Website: macys
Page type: customer-info-address
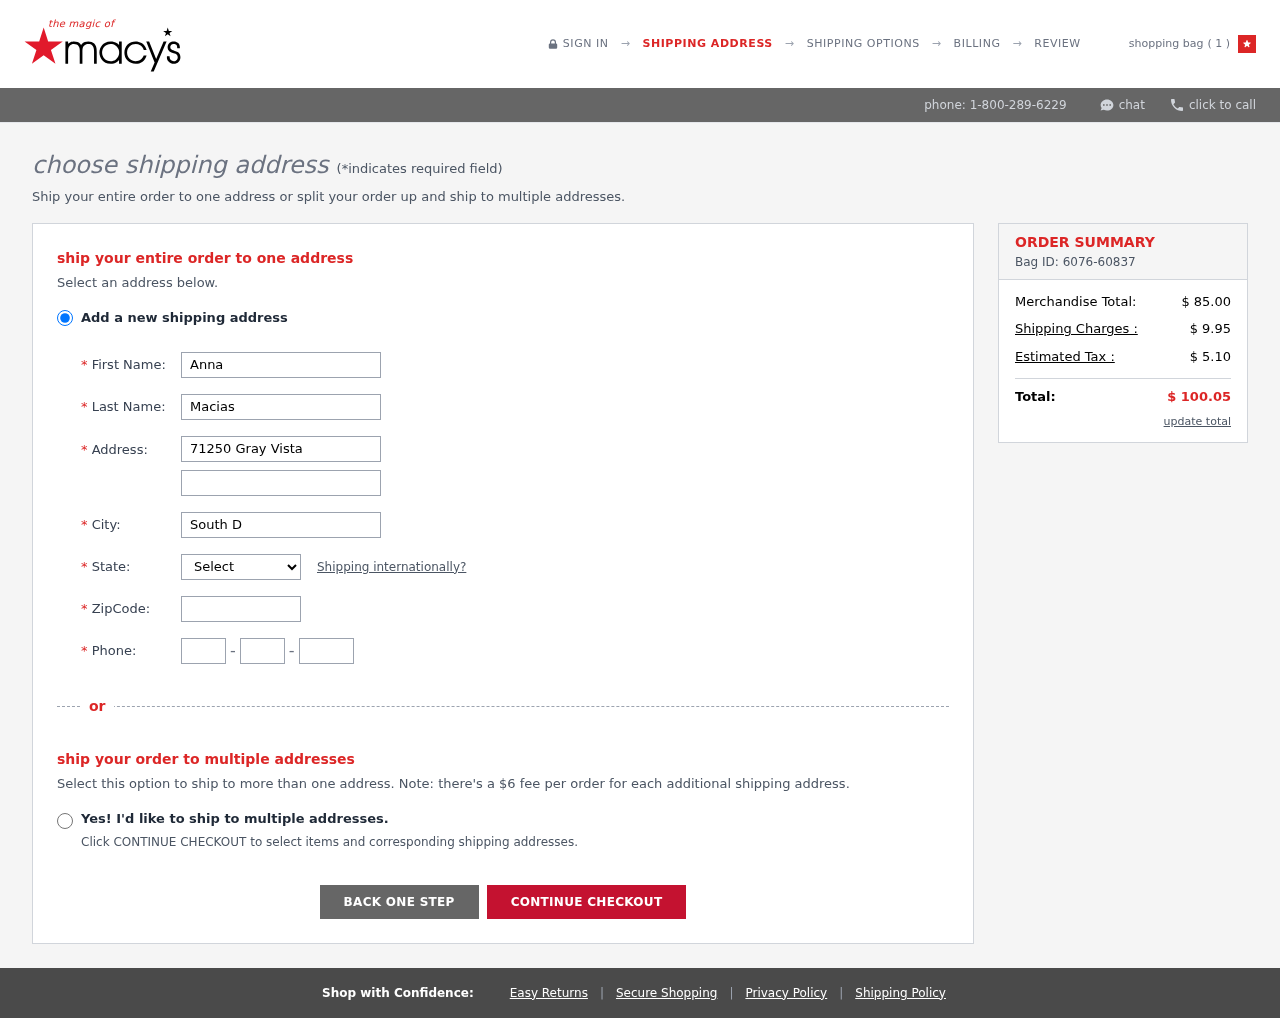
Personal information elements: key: PII_CITY
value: South Davidfort
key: PII_FIRSTNAME
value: Anna
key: PII_LASTNAME
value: Macias
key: PII_PHONE_AREA
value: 351
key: PII_PHONE_PREFIX
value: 627
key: PII_PHONE_SUFFIX
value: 6128
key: PII_POSTCODE
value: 94072
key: PII_STATE_ABBR
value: MA
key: PII_STREET
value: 71250 Gray Vista
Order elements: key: ORDER_NUM_ITEMS
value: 1
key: ORDER_ID
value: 6076-60837
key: ORDER_SUBTOTAL
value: $ 85.00
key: ORDER_SHIPPING_COST
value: $ 9.95
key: ORDER_TAX
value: $ 5.10
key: ORDER_TOTAL
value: $ 100.05